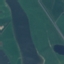
Label: River